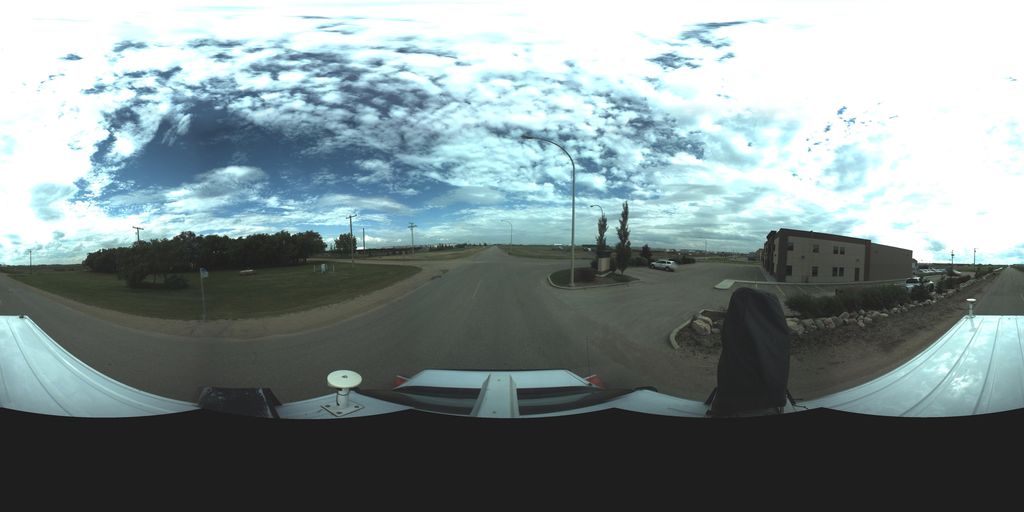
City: saskatoon